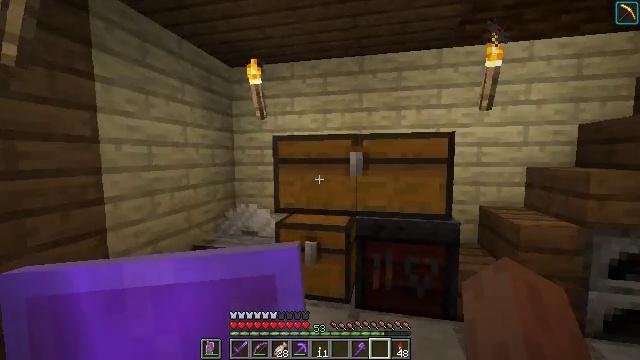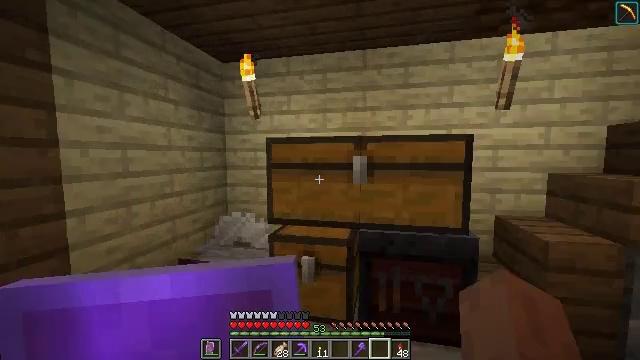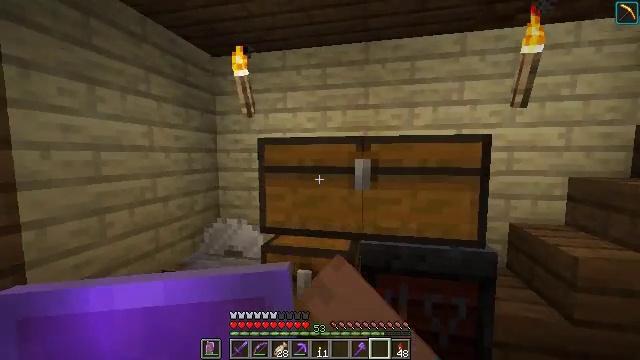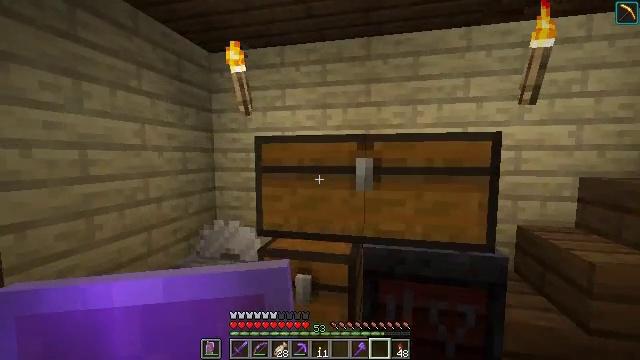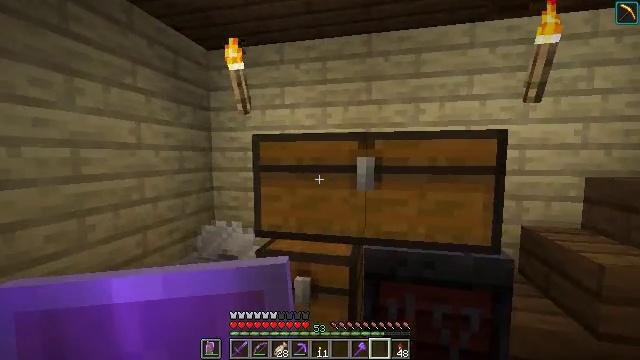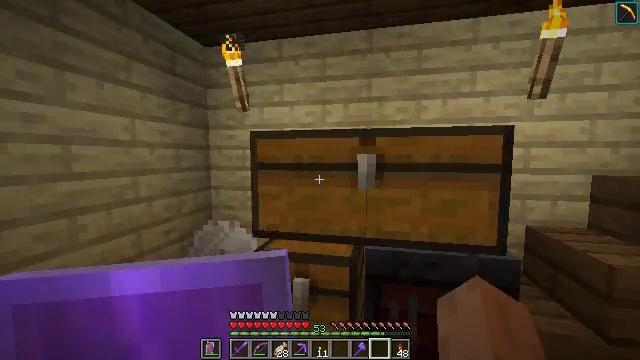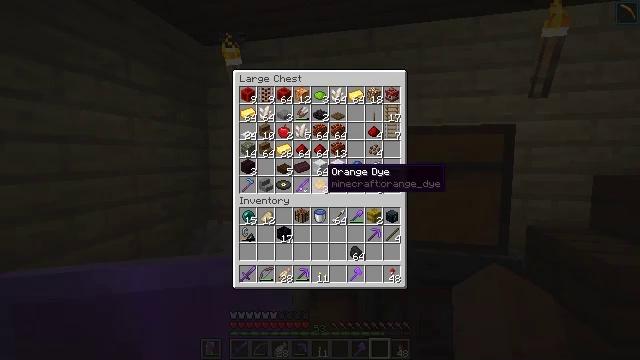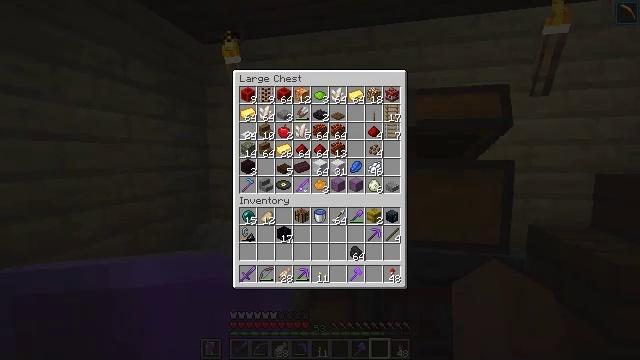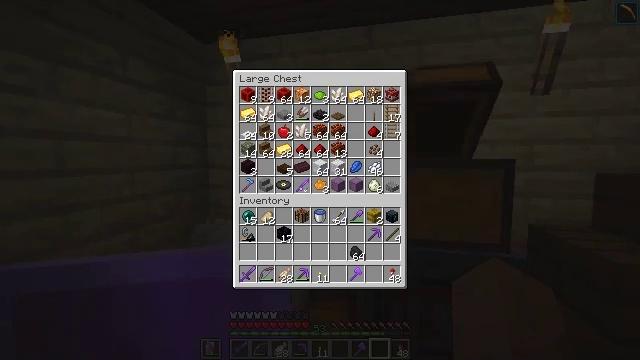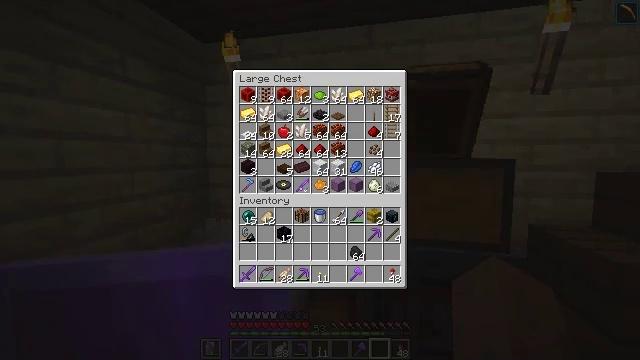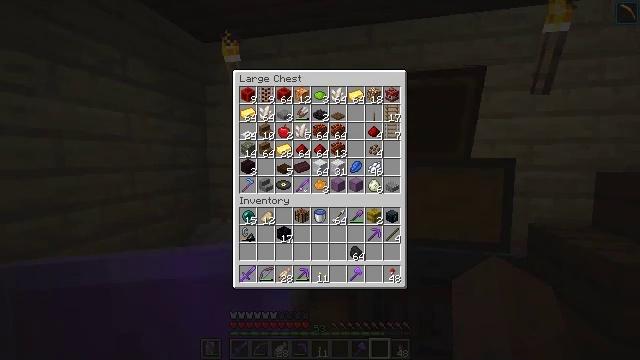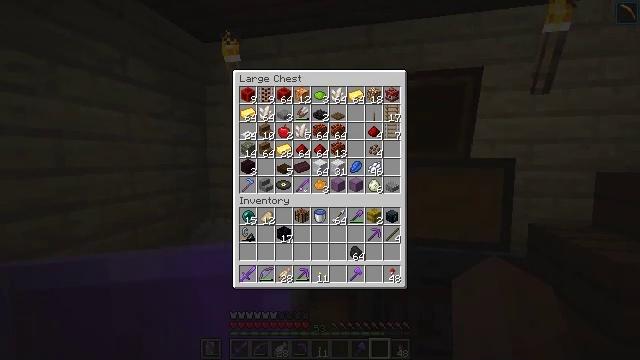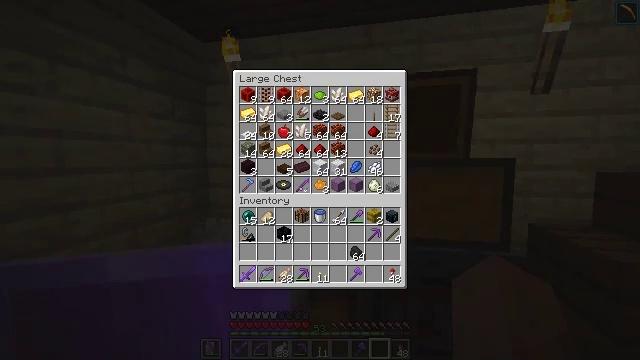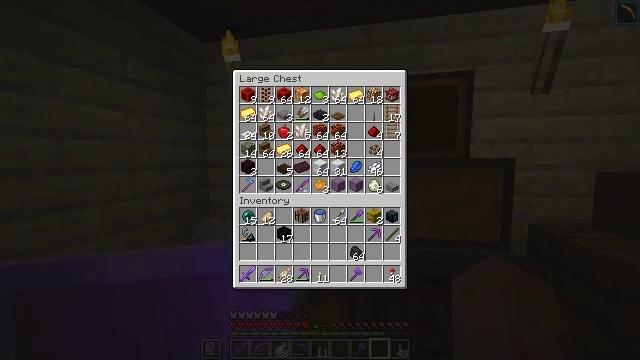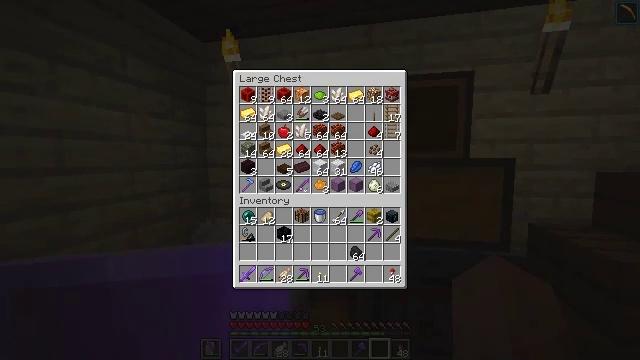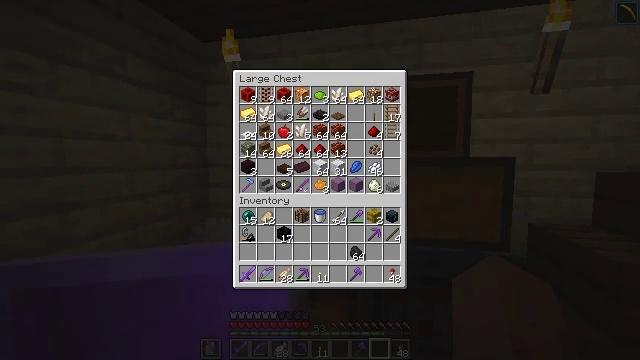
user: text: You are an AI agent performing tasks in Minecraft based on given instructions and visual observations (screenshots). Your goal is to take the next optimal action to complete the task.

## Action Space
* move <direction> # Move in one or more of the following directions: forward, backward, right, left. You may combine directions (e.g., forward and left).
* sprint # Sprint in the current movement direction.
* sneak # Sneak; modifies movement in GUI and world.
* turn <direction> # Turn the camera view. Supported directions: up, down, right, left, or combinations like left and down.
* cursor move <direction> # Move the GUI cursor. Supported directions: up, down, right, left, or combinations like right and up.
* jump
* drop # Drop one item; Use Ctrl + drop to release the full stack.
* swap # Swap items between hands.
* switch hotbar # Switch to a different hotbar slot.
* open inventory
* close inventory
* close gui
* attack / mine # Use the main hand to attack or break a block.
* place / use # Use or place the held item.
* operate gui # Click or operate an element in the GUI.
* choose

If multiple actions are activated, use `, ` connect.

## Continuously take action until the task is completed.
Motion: motion action
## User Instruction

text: Break the polished andesite stairs to collect.
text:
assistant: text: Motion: move forward, use / place
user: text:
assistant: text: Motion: move forward, use / place
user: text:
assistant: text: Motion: use / place
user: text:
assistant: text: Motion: use / place
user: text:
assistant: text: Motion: no_op
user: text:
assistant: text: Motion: no_op
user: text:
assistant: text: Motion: turn right and down
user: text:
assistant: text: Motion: no_op
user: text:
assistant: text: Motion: no_op
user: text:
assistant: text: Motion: no_op
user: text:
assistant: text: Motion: no_op
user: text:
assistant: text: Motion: no_op
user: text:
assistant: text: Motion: turn down
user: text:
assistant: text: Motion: turn down
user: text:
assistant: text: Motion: no_op
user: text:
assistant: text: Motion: no_op
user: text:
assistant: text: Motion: no_op
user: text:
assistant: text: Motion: no_op
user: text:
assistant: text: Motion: no_op
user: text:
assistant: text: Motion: turn left
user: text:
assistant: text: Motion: turn left
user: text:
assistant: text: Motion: no_op
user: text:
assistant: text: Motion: turn left
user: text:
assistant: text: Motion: turn left
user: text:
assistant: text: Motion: turn left
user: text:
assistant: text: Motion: no_op
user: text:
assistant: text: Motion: no_op
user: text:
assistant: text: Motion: no_op
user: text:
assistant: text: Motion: no_op
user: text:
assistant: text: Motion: no_op